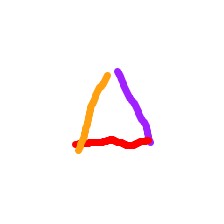
Shape: triangle